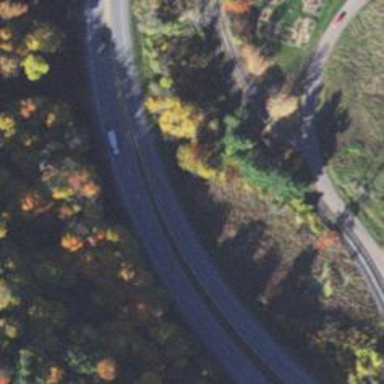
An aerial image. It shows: Asphalt road classified as primary highway with expressway characteristics.